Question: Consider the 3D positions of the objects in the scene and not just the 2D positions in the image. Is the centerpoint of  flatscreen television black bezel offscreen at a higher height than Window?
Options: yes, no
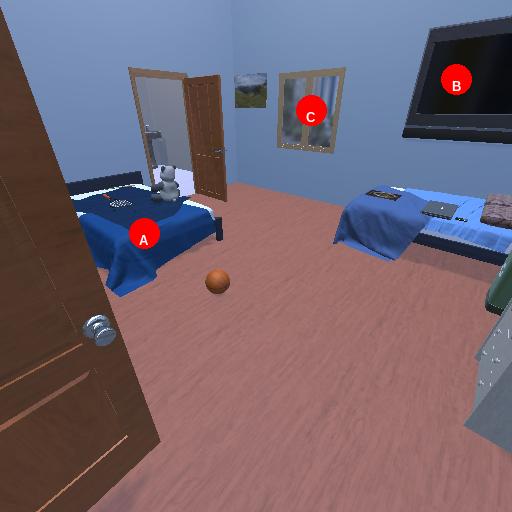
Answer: yes